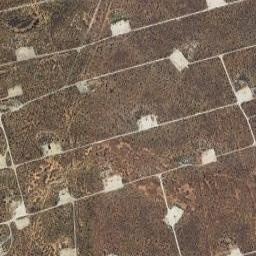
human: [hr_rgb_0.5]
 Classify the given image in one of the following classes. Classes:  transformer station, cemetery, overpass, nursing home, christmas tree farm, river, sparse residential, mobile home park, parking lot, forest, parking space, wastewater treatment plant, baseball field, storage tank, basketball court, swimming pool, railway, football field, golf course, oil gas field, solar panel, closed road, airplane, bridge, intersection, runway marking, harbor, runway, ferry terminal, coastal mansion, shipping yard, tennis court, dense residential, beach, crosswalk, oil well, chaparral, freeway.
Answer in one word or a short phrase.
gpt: oil gas field